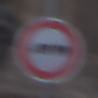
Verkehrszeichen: VerbotLastkraftwagenMitAnhaenger
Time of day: SunriseSunset
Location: Outdoor (Urban)
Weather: PartlyCloudy
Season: NotSpecified
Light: Natural